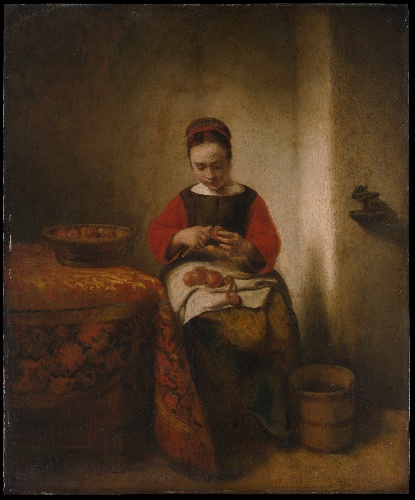
Title: Young Woman Peeling Apples
Artist: Nicolaes Maes
Artist bio: Dutch, Dordrecht 1634–1693 Amsterdam
Date: ca. 1655
Object type: Painting
Classification: Paintings
Medium: Oil on wood
Dimensions: 21 1/2 x 18 in. (54.6 x 45.7 cm)
Department: European Paintings
Credit line: Bequest of Benjamin Altman, 1913
Accession year: 1914
Repository: Metropolitan Museum of Art, New York, NY
Tags: Interiors|Apples|Women|Working|Servants|Food